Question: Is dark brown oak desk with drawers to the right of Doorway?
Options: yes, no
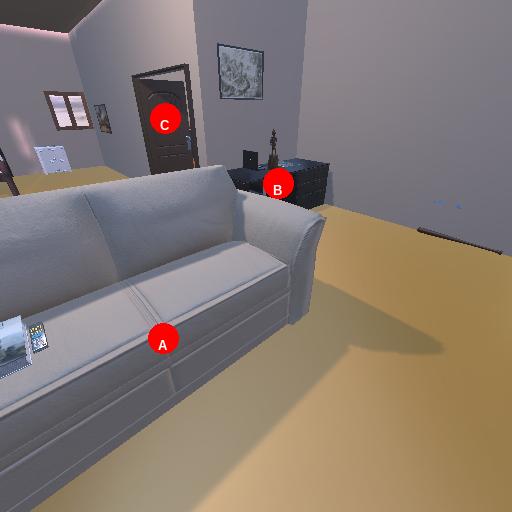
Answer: yes